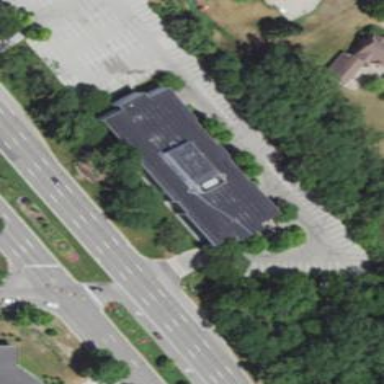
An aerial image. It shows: Parking area.